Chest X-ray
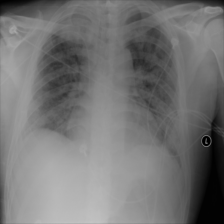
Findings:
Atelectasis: negative
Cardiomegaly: negative
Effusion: negative
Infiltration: positive
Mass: negative
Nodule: negative
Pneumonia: negative
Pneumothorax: negative
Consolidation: negative
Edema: negative
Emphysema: negative
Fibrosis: negative
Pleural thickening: negative
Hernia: negative